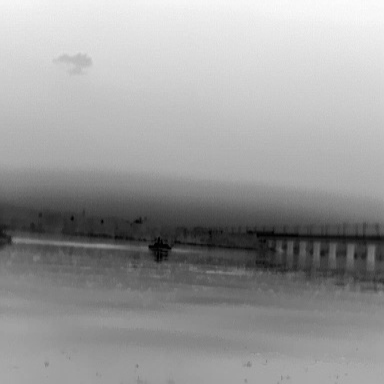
There is a warship in the infrared image.